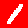
Digit: 1